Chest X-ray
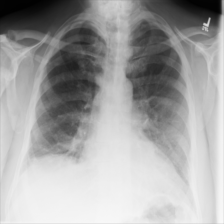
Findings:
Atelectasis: negative
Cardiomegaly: positive
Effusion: negative
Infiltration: negative
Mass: negative
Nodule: negative
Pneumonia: negative
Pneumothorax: negative
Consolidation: negative
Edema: negative
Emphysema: negative
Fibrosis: negative
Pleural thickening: negative
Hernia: negative